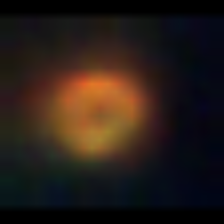
Taxon: NanoPlankton
Group: Other